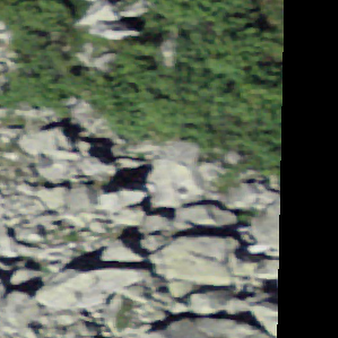
Label: bouldering_area